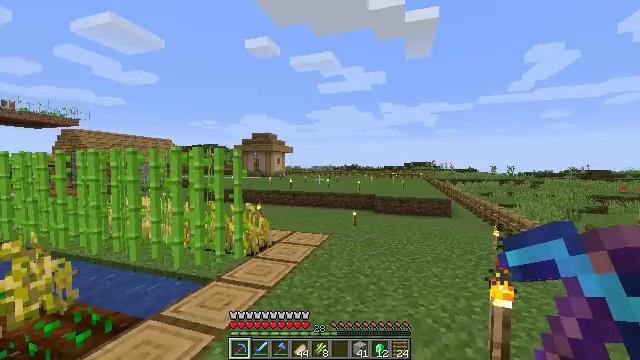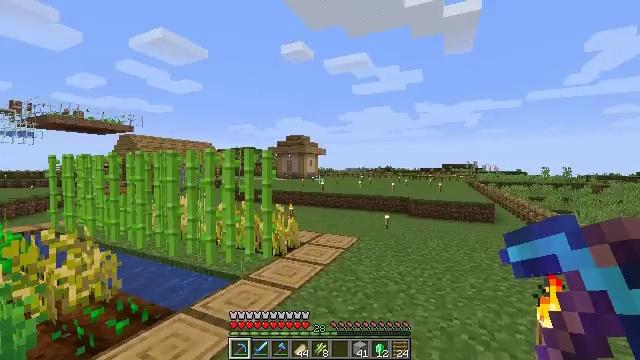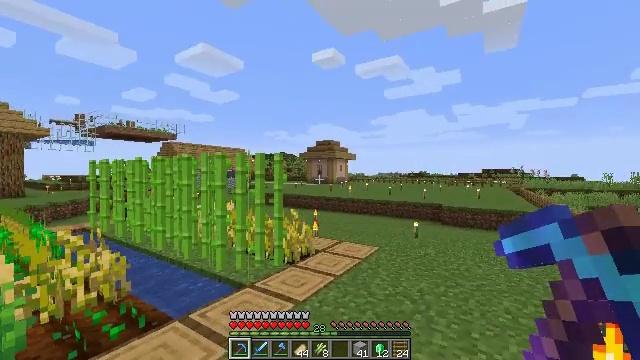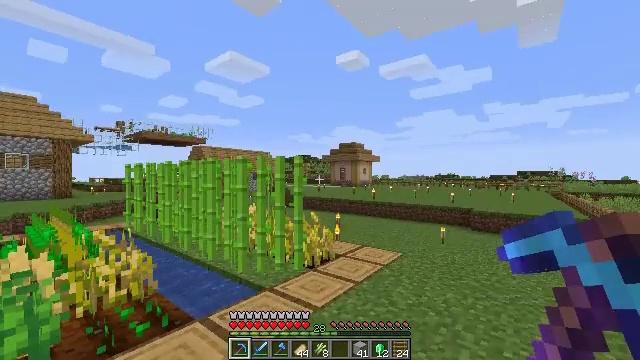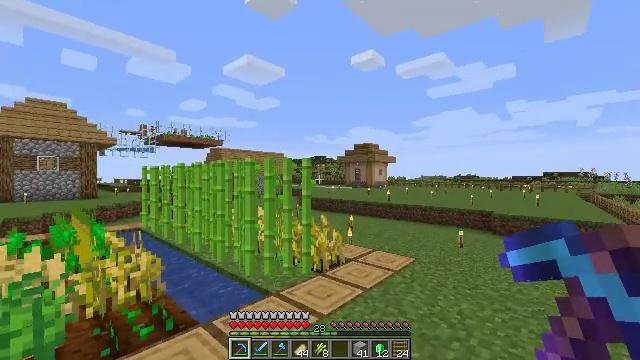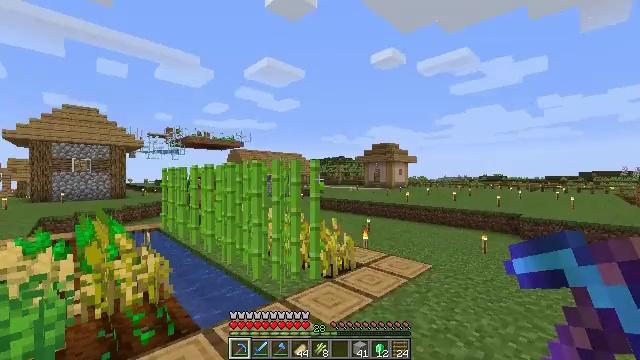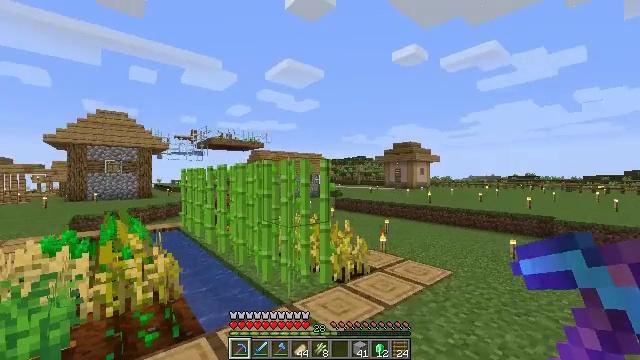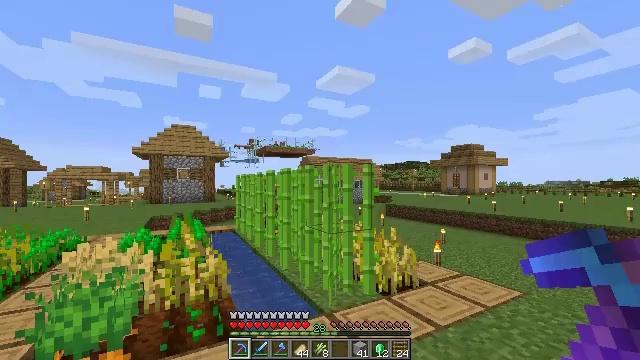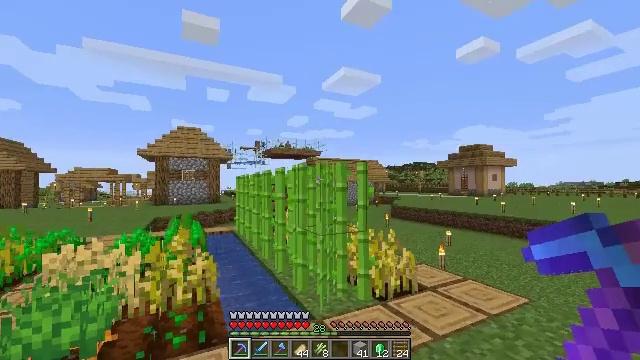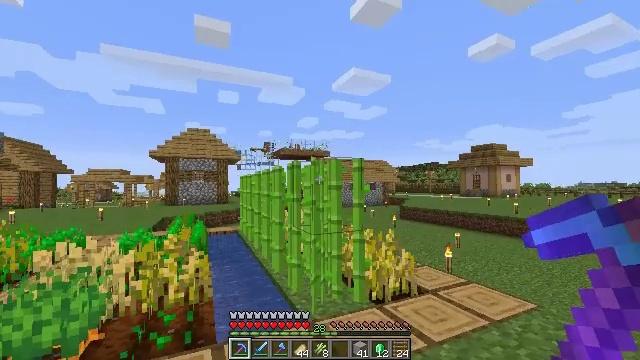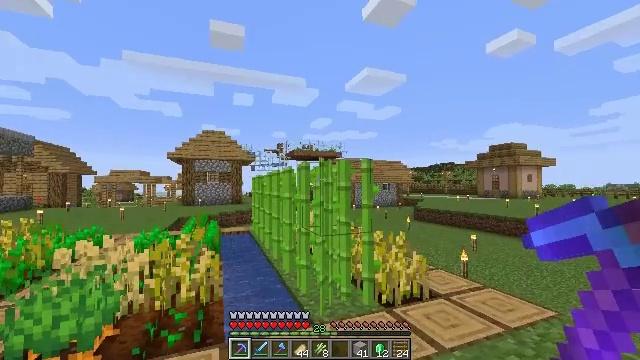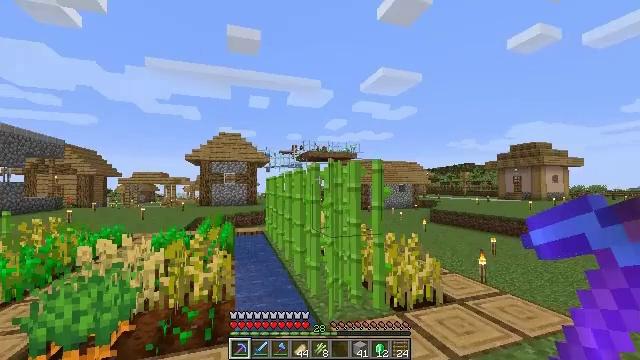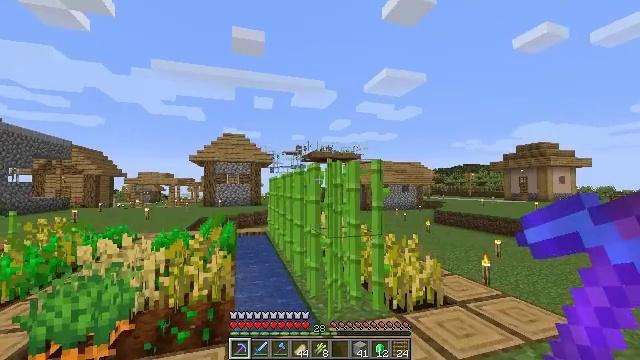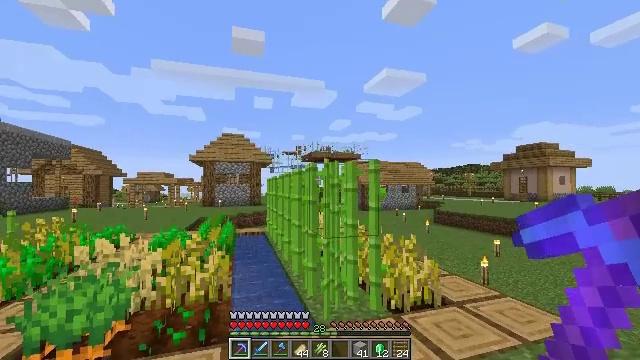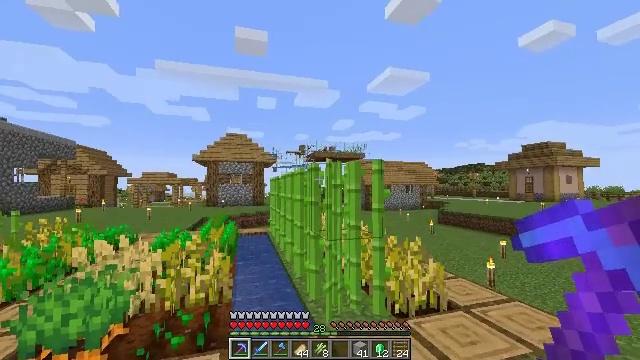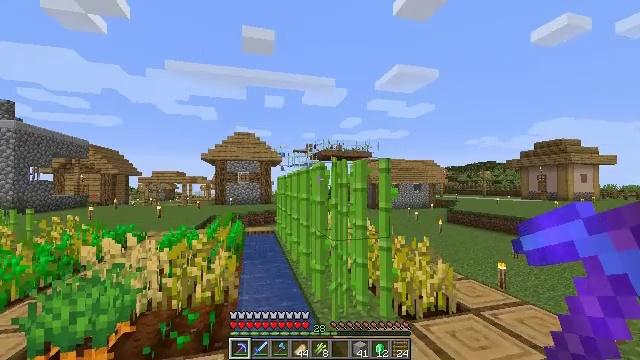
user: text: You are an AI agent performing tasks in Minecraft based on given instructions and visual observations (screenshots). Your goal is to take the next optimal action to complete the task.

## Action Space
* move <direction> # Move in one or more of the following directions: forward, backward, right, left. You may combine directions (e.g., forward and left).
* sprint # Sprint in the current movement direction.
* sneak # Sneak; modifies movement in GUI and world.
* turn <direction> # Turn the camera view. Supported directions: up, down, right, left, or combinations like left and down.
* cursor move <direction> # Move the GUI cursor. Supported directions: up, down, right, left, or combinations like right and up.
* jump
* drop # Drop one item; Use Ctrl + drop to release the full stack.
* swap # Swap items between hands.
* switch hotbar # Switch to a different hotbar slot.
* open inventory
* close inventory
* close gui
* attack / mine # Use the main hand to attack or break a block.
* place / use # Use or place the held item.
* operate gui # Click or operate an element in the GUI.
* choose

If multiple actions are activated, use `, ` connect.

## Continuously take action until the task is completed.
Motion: motion action
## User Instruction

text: Break the sugar cane.
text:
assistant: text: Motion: move forward and move right, turn left
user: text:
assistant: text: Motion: move forward and move right, turn left and up
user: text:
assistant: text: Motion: move forward and move right, turn left
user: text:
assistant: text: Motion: move forward and move right, turn left
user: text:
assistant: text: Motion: move forward and move right, turn left
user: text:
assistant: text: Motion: move forward and move right, turn left
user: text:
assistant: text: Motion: move forward and move right, turn left and up
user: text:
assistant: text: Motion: move forward and move right, turn left
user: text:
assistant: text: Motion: move right, turn left
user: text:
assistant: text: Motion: turn left
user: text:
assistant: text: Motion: turn left
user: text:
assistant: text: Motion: no_op
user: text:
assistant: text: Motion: no_op
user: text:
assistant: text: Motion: move forward
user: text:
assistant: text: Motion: move forward and move right, turn left
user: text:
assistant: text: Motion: move forward and move right
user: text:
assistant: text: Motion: move forward and move right
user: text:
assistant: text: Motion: move forward and move right
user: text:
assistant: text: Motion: no_op
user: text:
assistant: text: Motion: no_op
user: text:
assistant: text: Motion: no_op
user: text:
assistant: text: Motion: no_op
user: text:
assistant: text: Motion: move forward
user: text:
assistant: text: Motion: move forward, turn left
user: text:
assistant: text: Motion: move forward, turn left
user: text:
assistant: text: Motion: move forward, turn left
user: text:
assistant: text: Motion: no_op
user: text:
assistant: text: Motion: no_op
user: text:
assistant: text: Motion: turn left
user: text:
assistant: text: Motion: move forward